Question: I have an app and can't get the footer to go away. I can remove all the content from it but there is still space that isn't being used by the content. Also, for some reason the side panel is leaving artifacts. Anybody ever have to deal with this. At first I thought this was an android rendering problem but it shows up in Chrome as well...

'''
<script>
$.ui.ready( function(){
console.log('ready');
$.feat.nativeTouchScroll=false; //Disable native scrolling globally
$.ui.removeFooterMenu();
});
</script>
<style>
#navbar {
display:none;
}
</style>
<div id="afui">
<!--Left Side Menu Navigation bar -->
<nav>
<ul class="list">
<li><a href="#page1" class="icon home">Home</a></li>
<li><a href="#page2" class="icon heart">Favorites</a></li>
<li><a href="#page3" class="icon chat">Messages</a></li>
<li><a href="#page4" class="icon user">Profile</a></li>
</ul>
</nav>
<div id="content" style="">
<!--Main View Pages-->
<div class="panel" title="Events" id="page1" selected="true" data-footer="none">
<header>
<a id="menubadge" onclick='$.ui.toggleSideMenu()' class='menuButton' style="float:left !important"></a>
<h1>Lunch Box</h1>
</header>
<p>This is view for first menu item</p>
<p>
Content.....
</p>
</div>
...some other panels...
</div>
</div>
'''
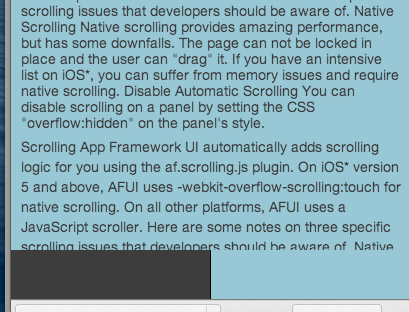
Answer: I had brought in a css file from the stylebuilder here, <URL>, this seems to be the root of the problem. I brought back in the default appframework-2.1.0/build/css/af.ui.css file and then changed the colors directly from that and now I am not having the issue.